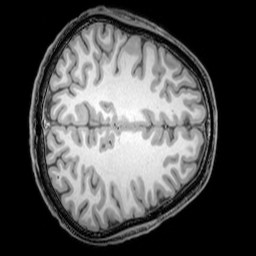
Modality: T1w
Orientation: axial
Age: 23
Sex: male
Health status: healthy
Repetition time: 0.081 s
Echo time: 0.037 s